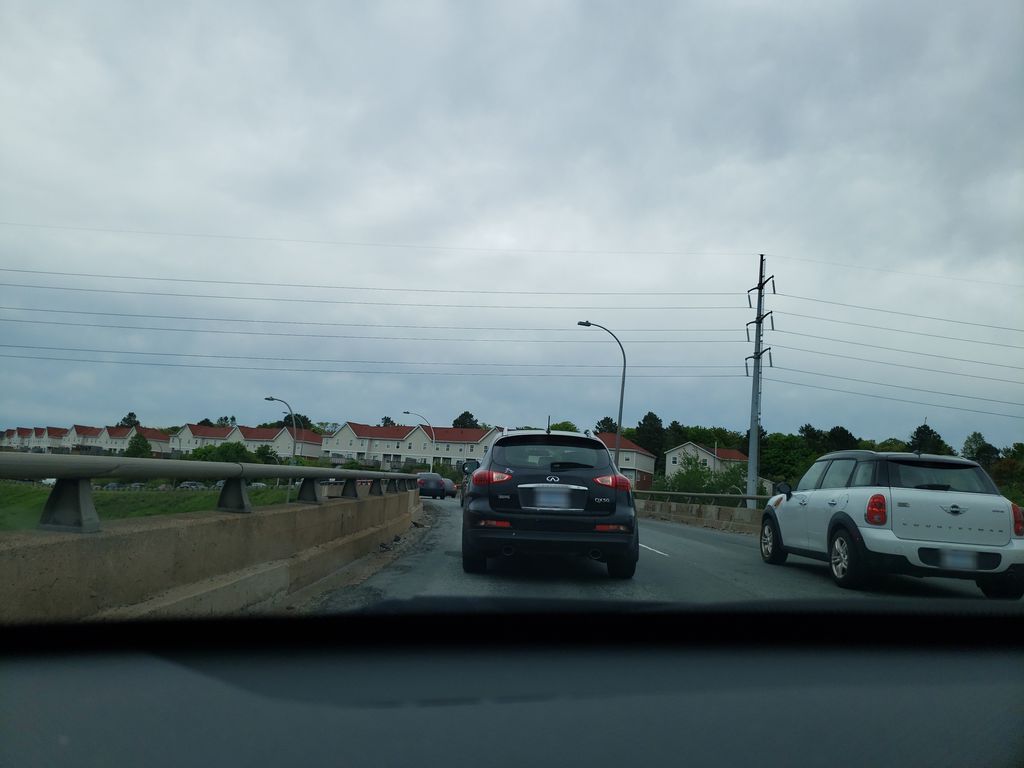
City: halifax